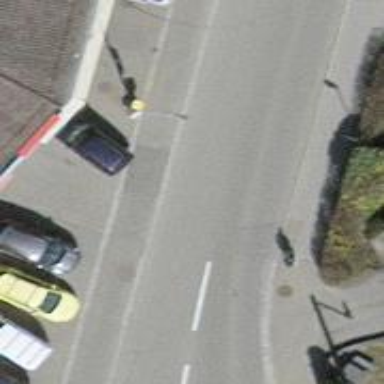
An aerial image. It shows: Residential road with asphalt surface. There are sidewalks on both sides of the road.